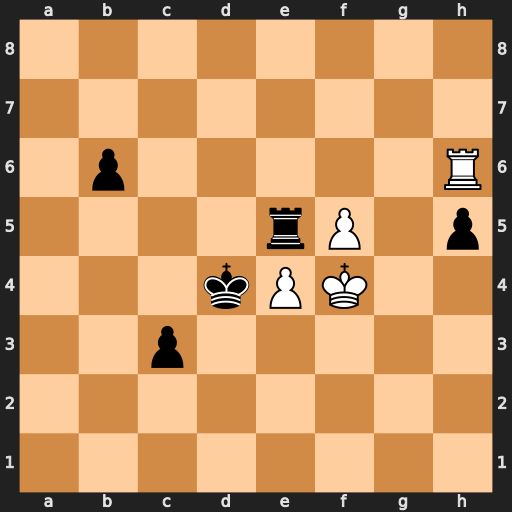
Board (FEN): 8/8/1p5R/4rP1p/3kPK2/2p5/8/8
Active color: w
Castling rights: -
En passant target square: -
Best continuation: Rd6+ Kc5 Kxe5 c2 Rd8 Kb4 Rc8